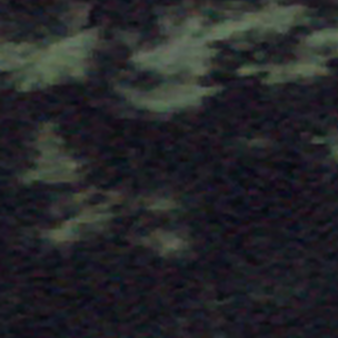
Label: other